Question: I am creating an application in which I have to use webView and display a HTML file saved in application in assets folder. This is my mainActivity code.
'''
public class MainActivity extends Activity {
WebView browser;
@Override
protected void onCreate(Bundle savedInstanceState) {
super.onCreate(savedInstanceState);
setContentView(R.layout.activity_main);
browser = (WebView)findViewById(R.id.wv1);
browser.loadUrl("file:///android_asset/test.htm");
WebSettings webSettings = browser.getSettings();
browser.getSettings().setJavaScriptEnabled(true);
setContentView(browser);
}
'''
}
and this is my xml file
'''
<LinearLayout xmlns:android="http://schemas.android.com/apk/res/android"
xmlns:tools="http://schemas.android.com/tools"
android:layout_width="match_parent"
android:layout_height="match_parent"
android:orientation="vertical" >
<TextView
android:layout_width="fill_parent"
android:layout_height="wrap_content"
android:text="Test Application"
android:gravity="center_horizontal">
</TextView>
<WebView
android:layout_width="fill_parent"
android:layout_height="fill_parent"
android:id="@+id/wv1"
android:layout_marginTop="3dp">
</WebView>
'''
whin I am trying to run this application , it goes crash..
can any one please help me to find out what is the mistake i am doing.
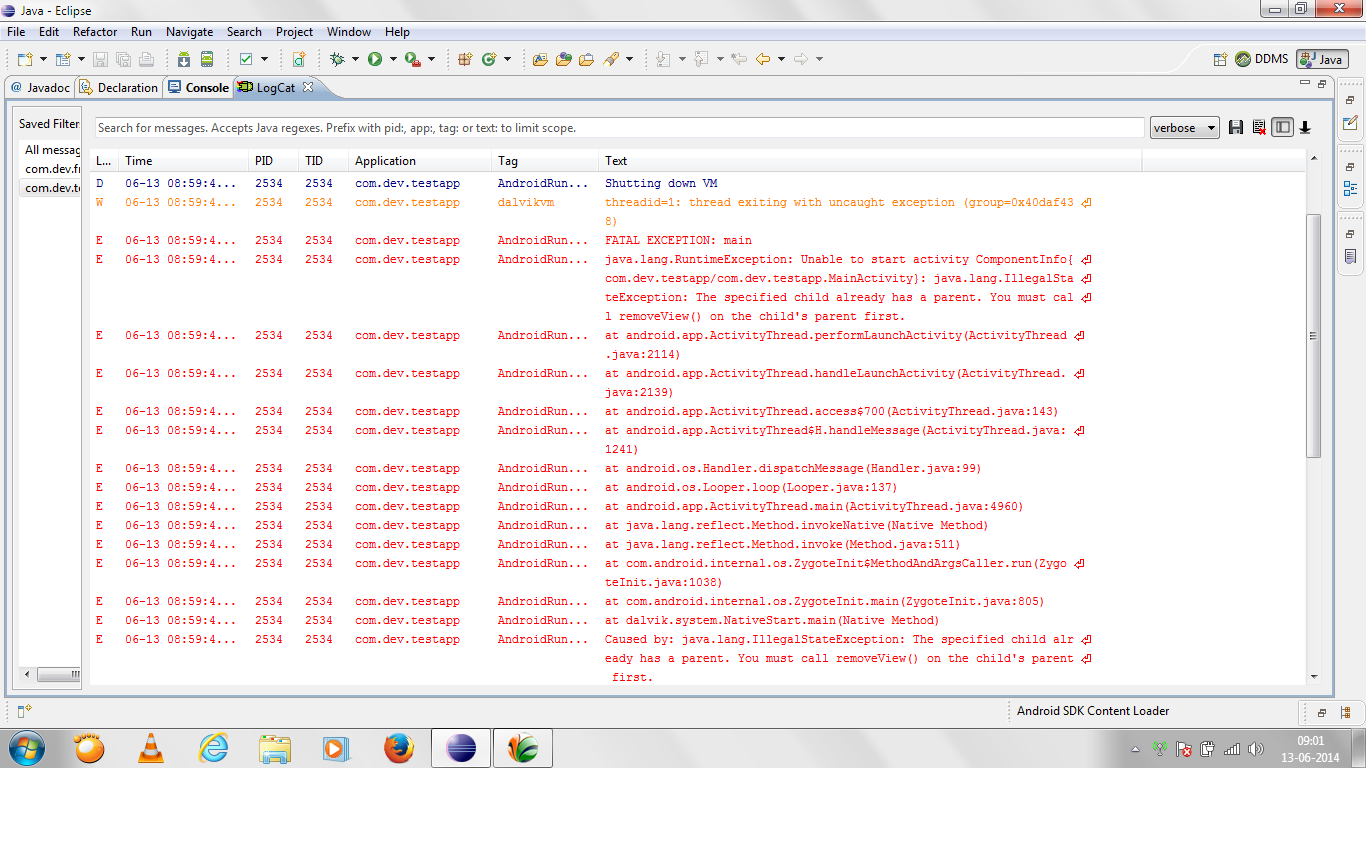
Answer: You cannot call 'setContentView(browser)' because 'browser' is already a child of another view -- the 'LinearLayout'.
If you don't need the other views, just change the layout xml file and remove them, leaving only the 'WebView'. Otherwise, remove the 'setContentView(browser)' line.